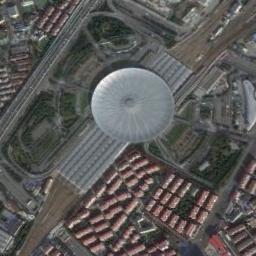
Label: railway_station